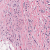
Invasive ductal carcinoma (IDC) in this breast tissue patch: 1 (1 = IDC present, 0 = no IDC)